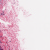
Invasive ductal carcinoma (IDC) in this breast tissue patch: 0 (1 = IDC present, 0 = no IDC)